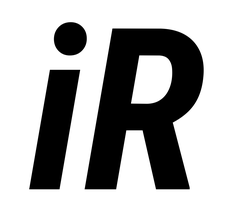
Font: Roboto-Italic_Condensed_Bold_Italic